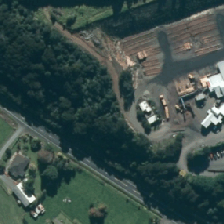
Land cover: broadleaved_indigenous_hardwood